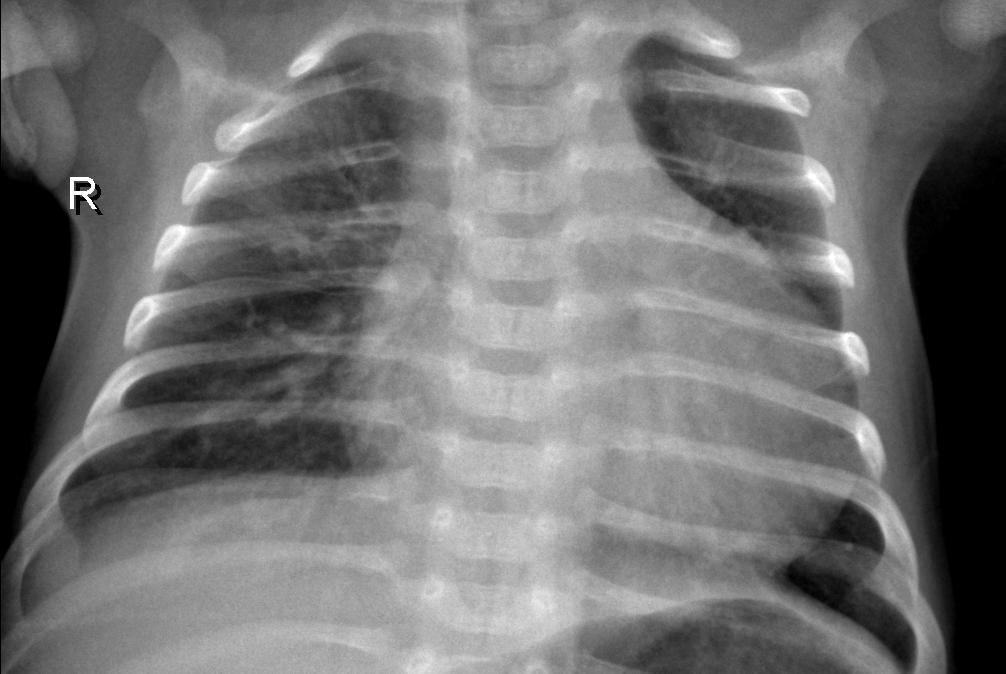
Diagnosis: PNEUMONIA